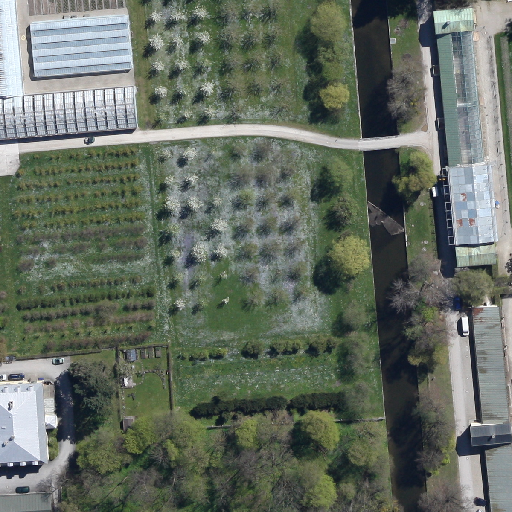
Referring expression: impervious surface